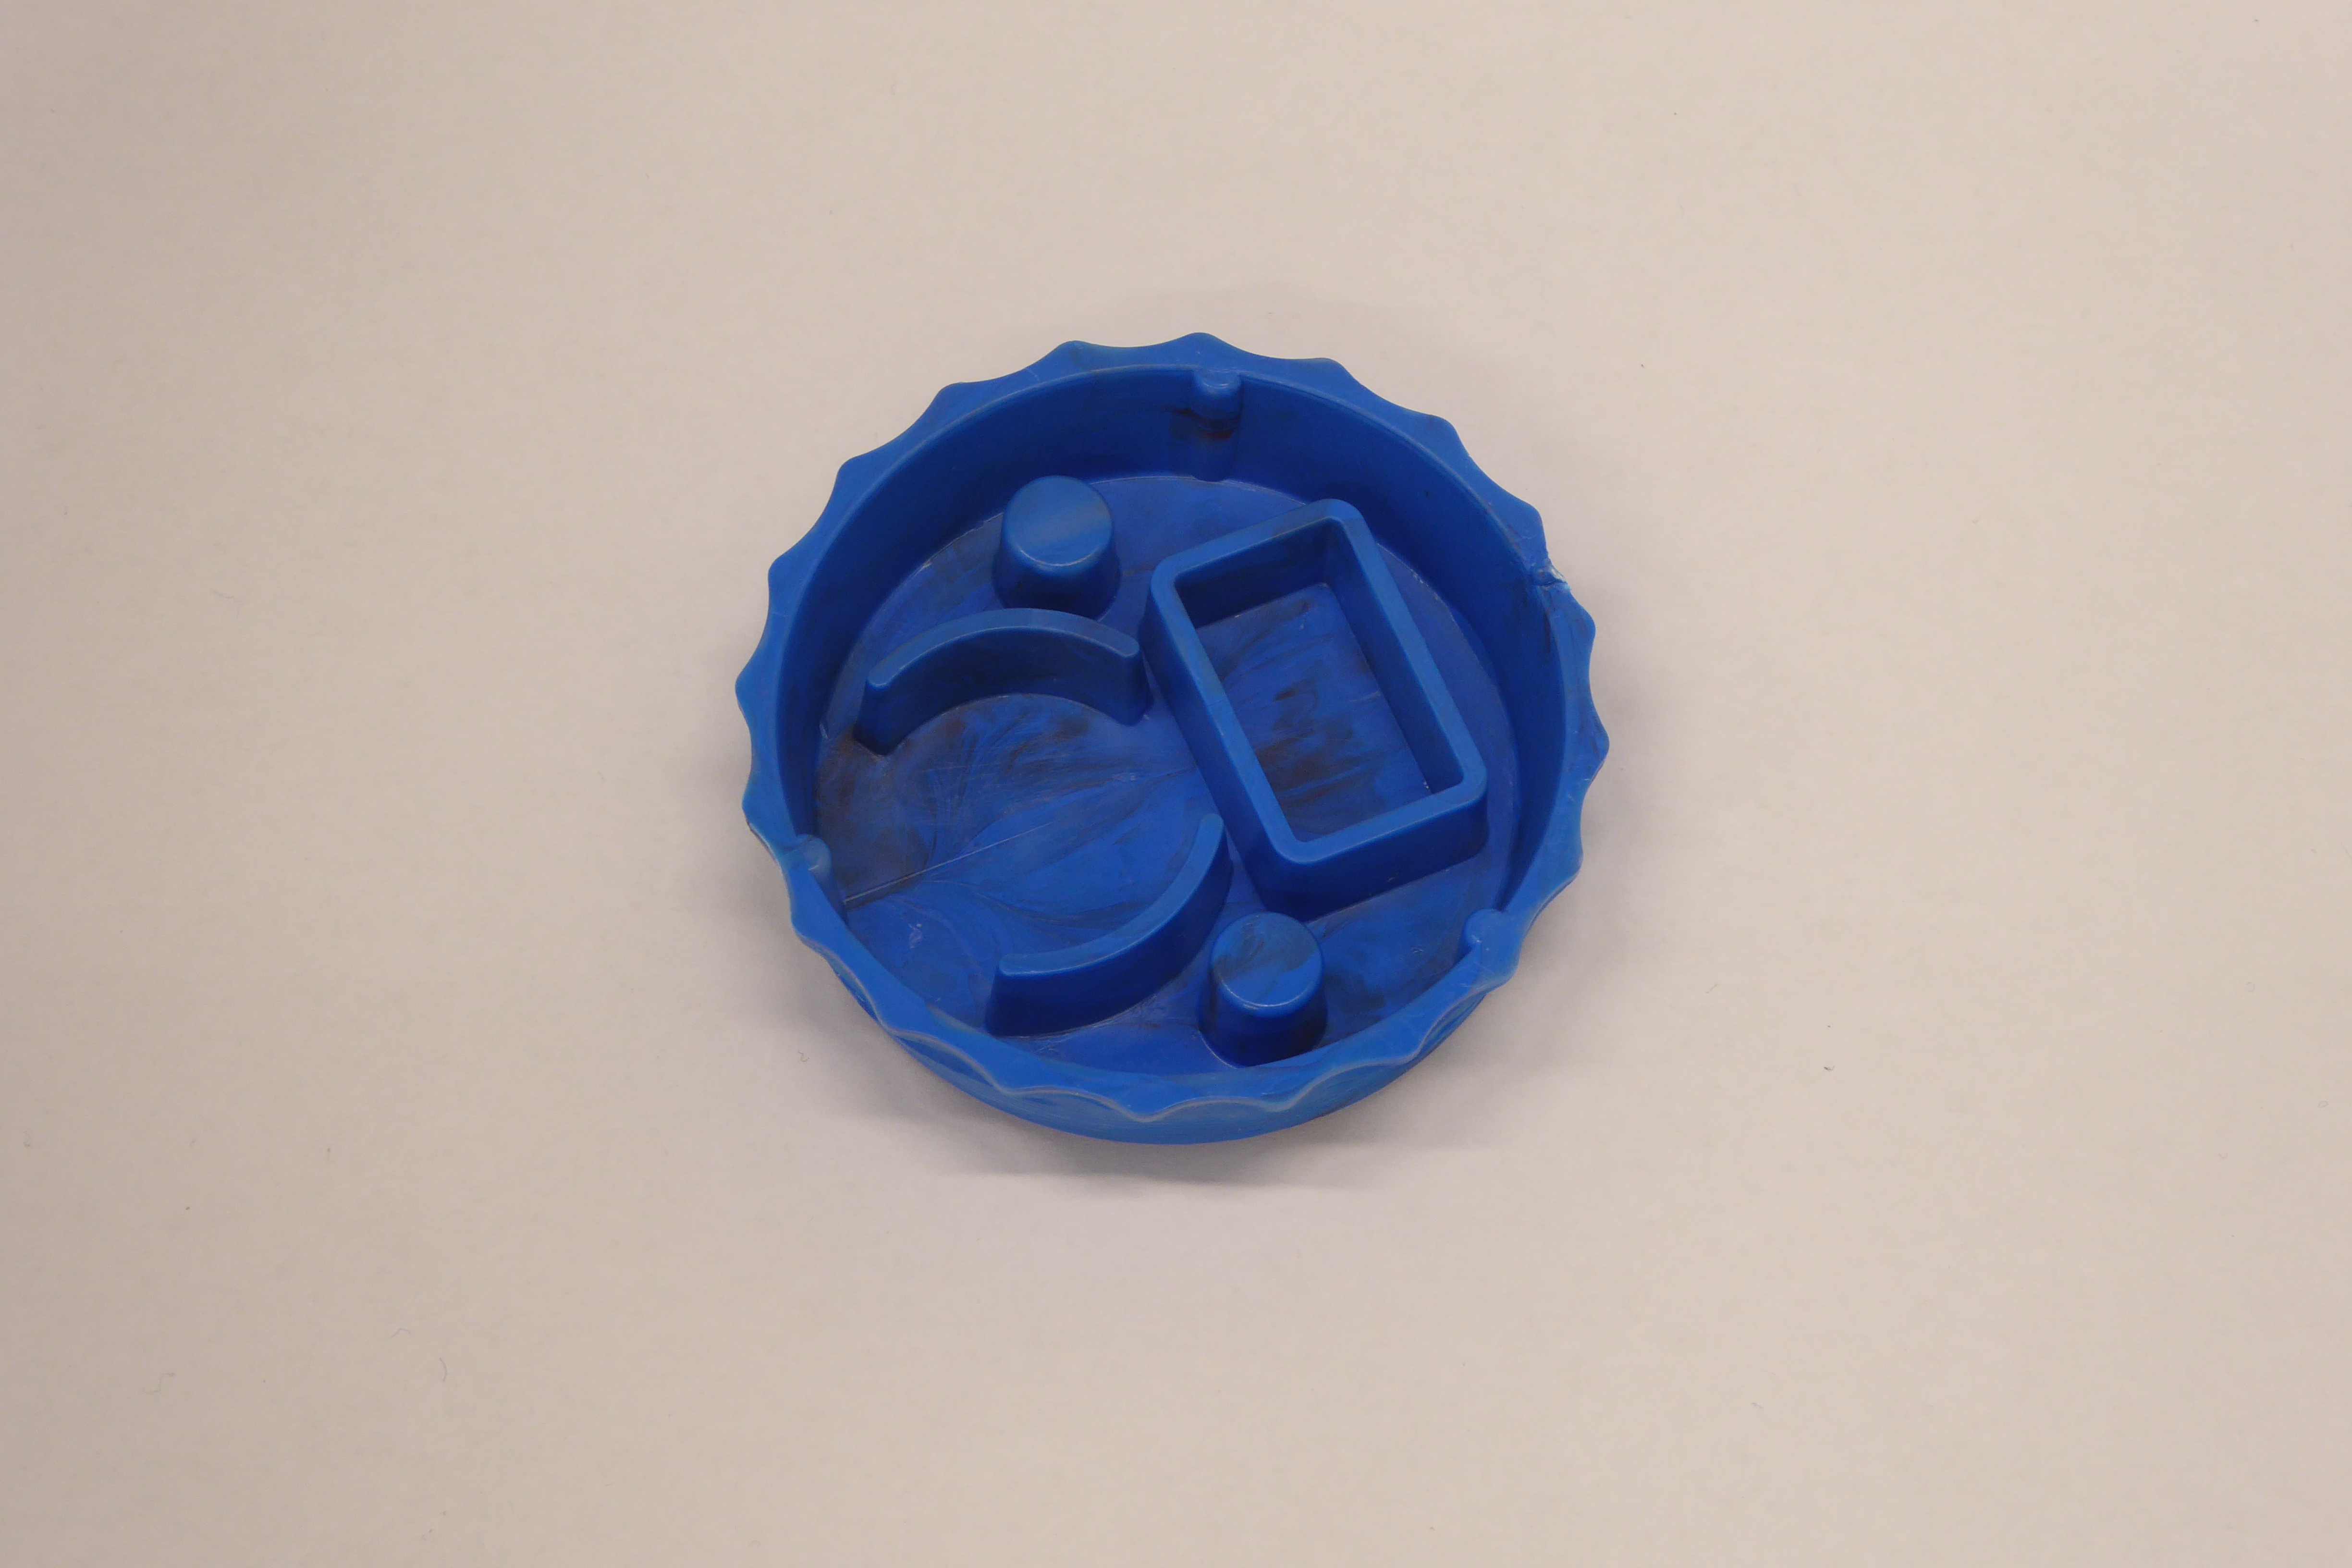
Label: Bottle Opener - Cover